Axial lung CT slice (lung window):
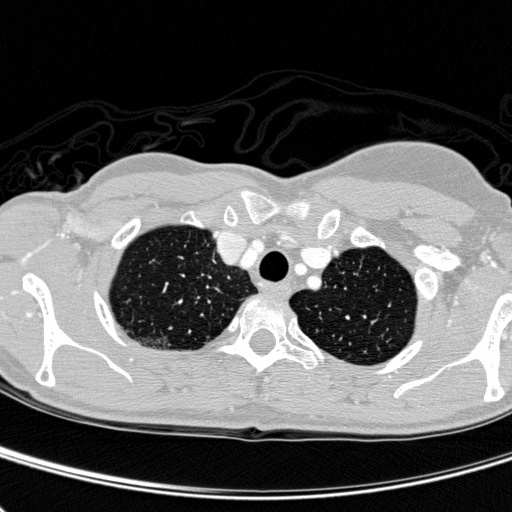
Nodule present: no